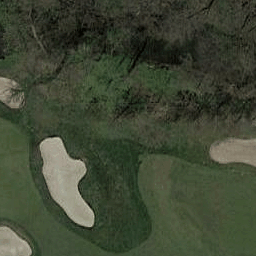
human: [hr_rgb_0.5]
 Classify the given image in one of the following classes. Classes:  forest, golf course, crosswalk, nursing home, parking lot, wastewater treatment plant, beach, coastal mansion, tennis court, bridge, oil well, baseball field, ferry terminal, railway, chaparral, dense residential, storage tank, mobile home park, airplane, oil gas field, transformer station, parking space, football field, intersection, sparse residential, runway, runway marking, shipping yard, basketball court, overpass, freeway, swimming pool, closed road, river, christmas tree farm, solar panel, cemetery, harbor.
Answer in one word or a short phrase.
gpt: golf course